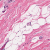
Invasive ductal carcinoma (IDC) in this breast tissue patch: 0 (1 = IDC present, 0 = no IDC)